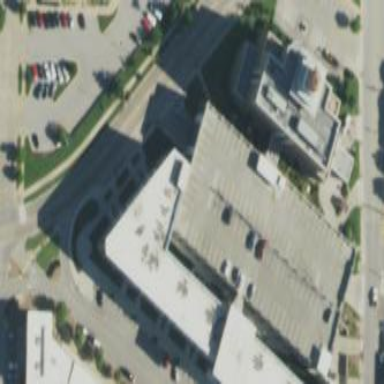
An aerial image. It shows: Multi-storey parking building.